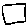
Label: square